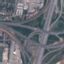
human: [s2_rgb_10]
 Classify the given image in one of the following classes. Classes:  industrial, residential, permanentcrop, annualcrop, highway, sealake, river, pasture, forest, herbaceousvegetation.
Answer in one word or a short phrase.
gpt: Highway